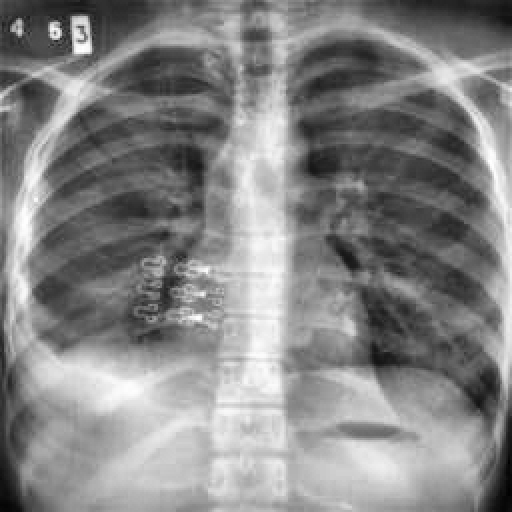
Finding: TUBERCULOSIS